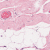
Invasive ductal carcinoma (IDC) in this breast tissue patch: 0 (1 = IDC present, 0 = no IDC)